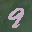
Label: 9